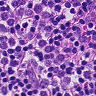
Metastatic tissue present: no